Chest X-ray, PA view. Patient: 67 years old, sex F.
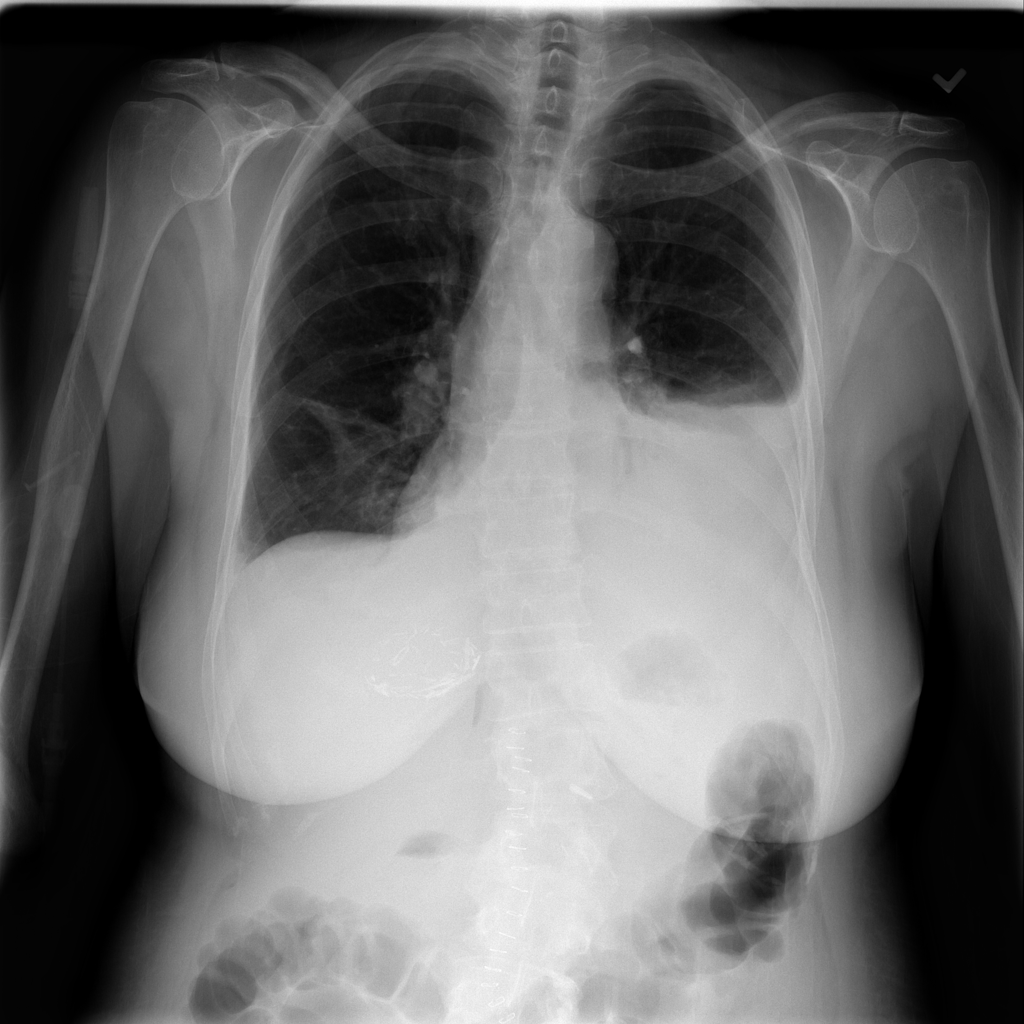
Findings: Atelectasis, Effusion, Infiltration